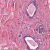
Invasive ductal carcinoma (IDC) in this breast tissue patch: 0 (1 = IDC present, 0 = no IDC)